Chest X-ray. View position: PA
Patient age: 59
Patient sex: F
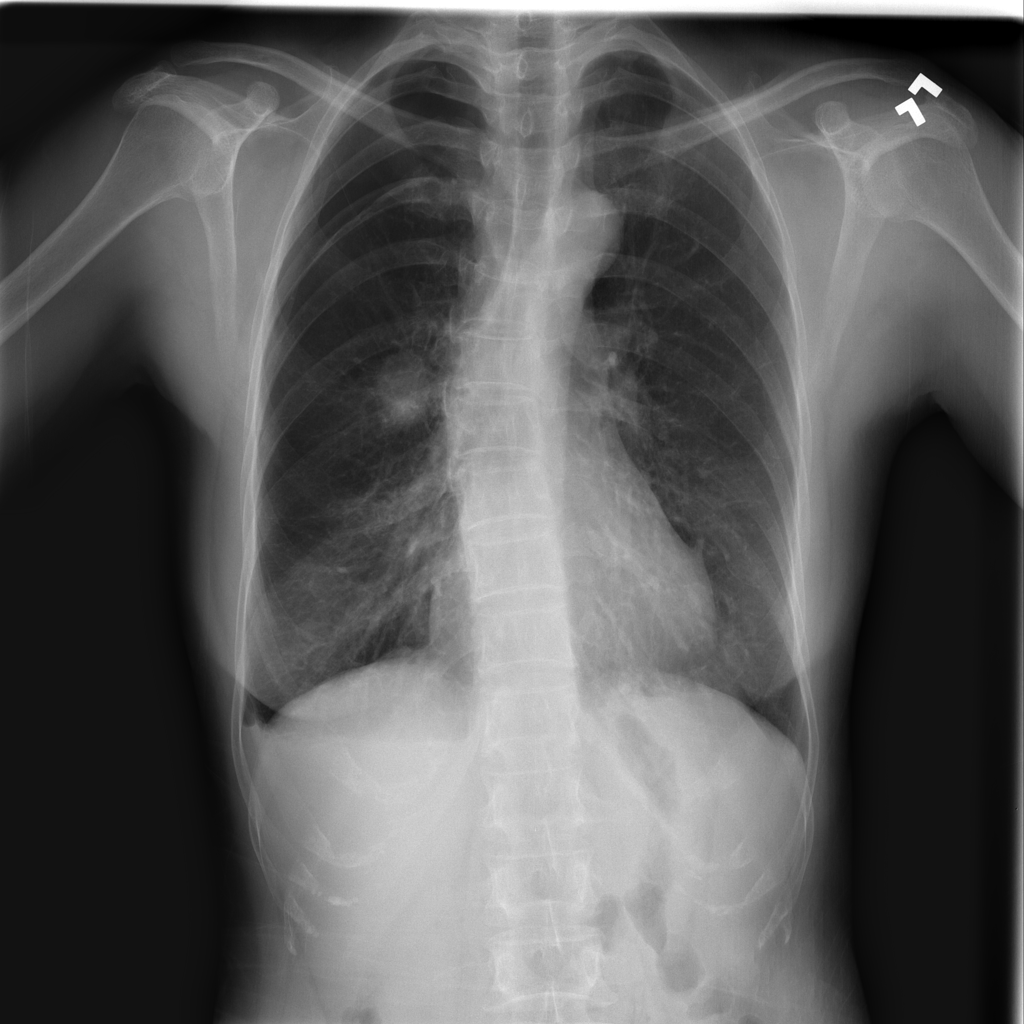
Finding: Pneumothorax